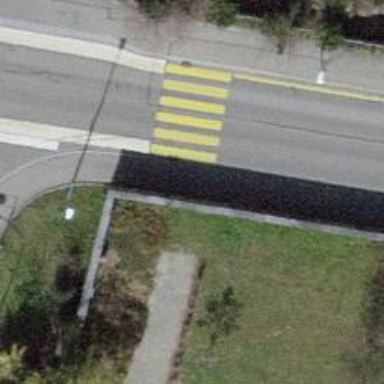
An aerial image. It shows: Asphalt sidewalk along the footway.